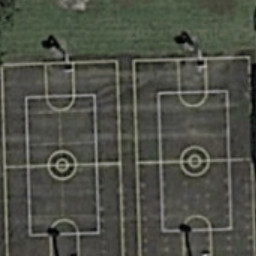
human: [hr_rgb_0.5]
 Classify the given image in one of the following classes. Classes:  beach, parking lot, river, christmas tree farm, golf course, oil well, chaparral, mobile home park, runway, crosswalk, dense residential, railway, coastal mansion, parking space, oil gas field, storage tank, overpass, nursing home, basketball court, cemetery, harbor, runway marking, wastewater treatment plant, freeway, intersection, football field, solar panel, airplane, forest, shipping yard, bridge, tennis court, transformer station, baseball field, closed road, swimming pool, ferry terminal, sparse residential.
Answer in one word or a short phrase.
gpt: basketball court